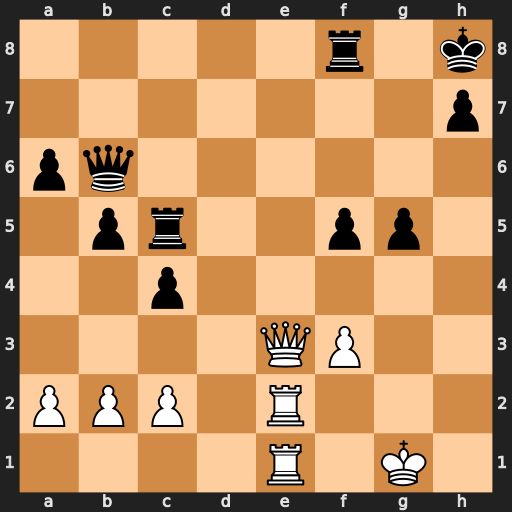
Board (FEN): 5r1k/7p/pq6/1pr2pp1/2p5/4QP2/PPP1R3/4R1K1
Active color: w
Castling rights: -
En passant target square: -
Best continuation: Qd4+ Kg8 Re6 Qb8 Qxc5